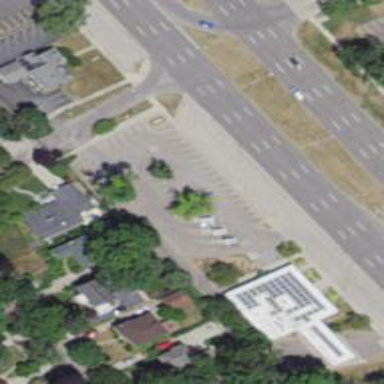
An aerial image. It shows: Parking area.